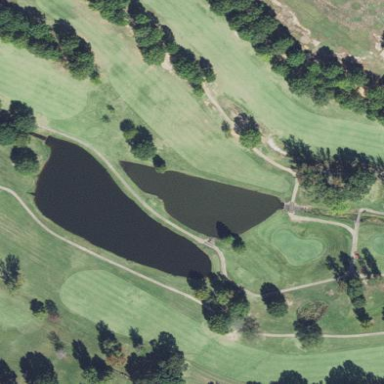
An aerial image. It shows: Golf fairway surrounded by grass.